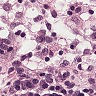
Metastatic tissue present: no